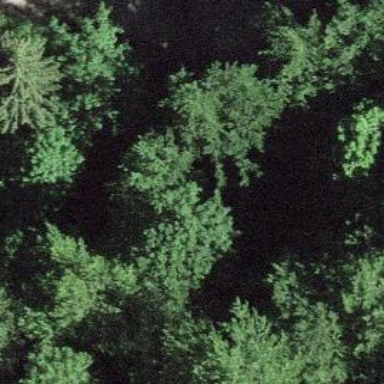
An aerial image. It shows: Culvert tunnel.